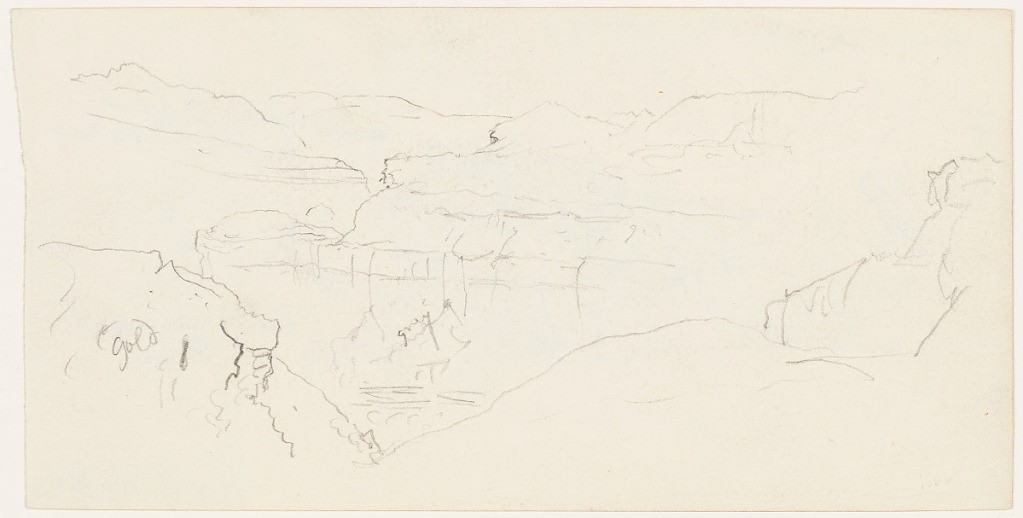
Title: Desert Canyon, Palestine (Israel)
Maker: Frederic Edwin Church, American, 1826–1900
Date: February–March 1868
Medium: Graphite on white wove paper; verso graphite
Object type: Drawing
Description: Landscape sketch showing a view of a deep canyon in the deserts of present-day Israel. In the foreground, two rocky ridges converge towards lower center, framing a view of a sheer canyon wall across a deep rift in the middle distance. The canyon's rugged rim and background mountains comprise the upper portion of the composition.

Verso: Landscape sketch showing a view of a dramatic, rocky ledge in deserts of present-day Israel. Situated at center, the ledge gently ascends upward to the right, with its sheer, curving edges revealing that layered bands of rock strata that lie beneath. A group of bushes are loosely rendered at right.